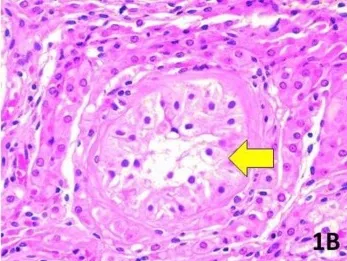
Morphologic findings in surgically removed testes. (B) Absence of spermatogenesis (arrow). Note also the nuclear features justifying the absence of germ cell neoplasia in situ. HE, OM 400x.
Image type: pathology (h&e)